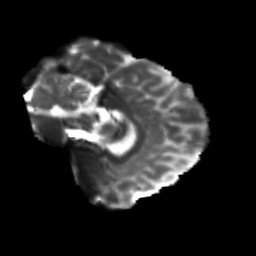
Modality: T2w
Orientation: sagittal
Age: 25
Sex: male
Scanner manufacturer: siemens
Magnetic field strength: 3 T
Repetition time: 3.5 s
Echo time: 0.104 s